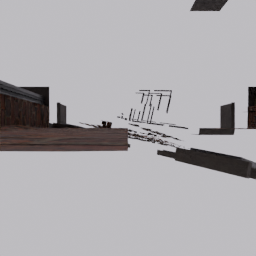
Label: architecture